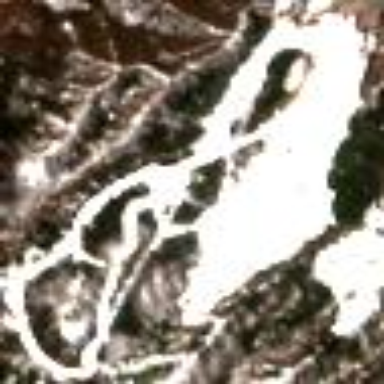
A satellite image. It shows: Area designated for winter sports.